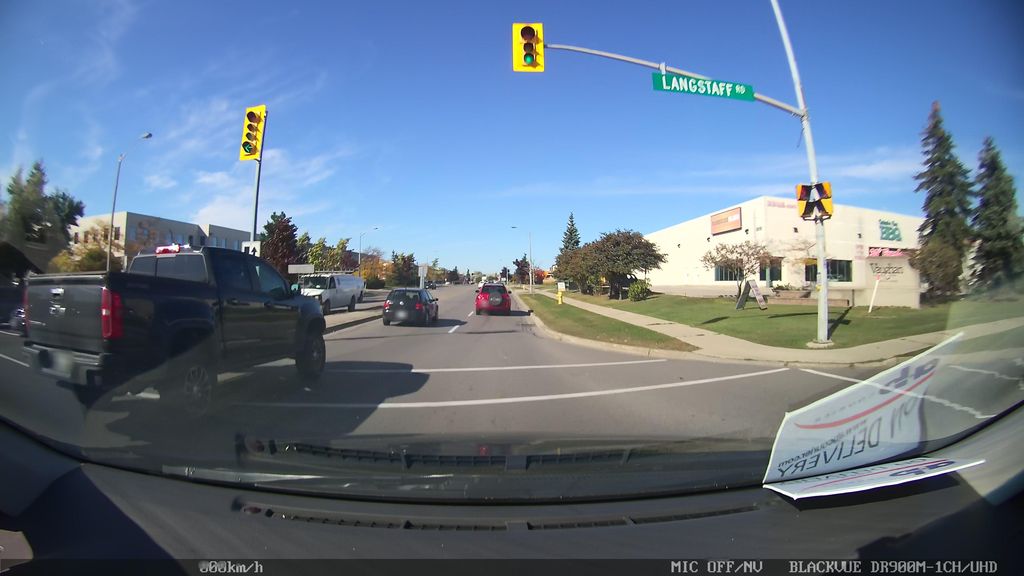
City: toronto